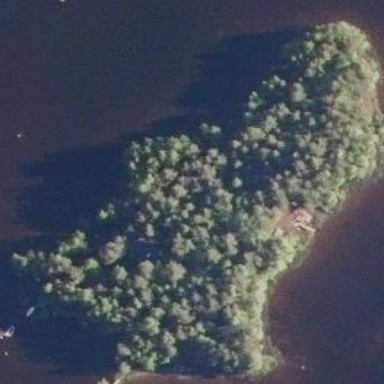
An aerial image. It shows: Islet.